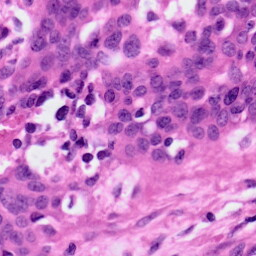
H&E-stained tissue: Ovarian